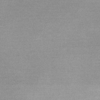
Label: dusty